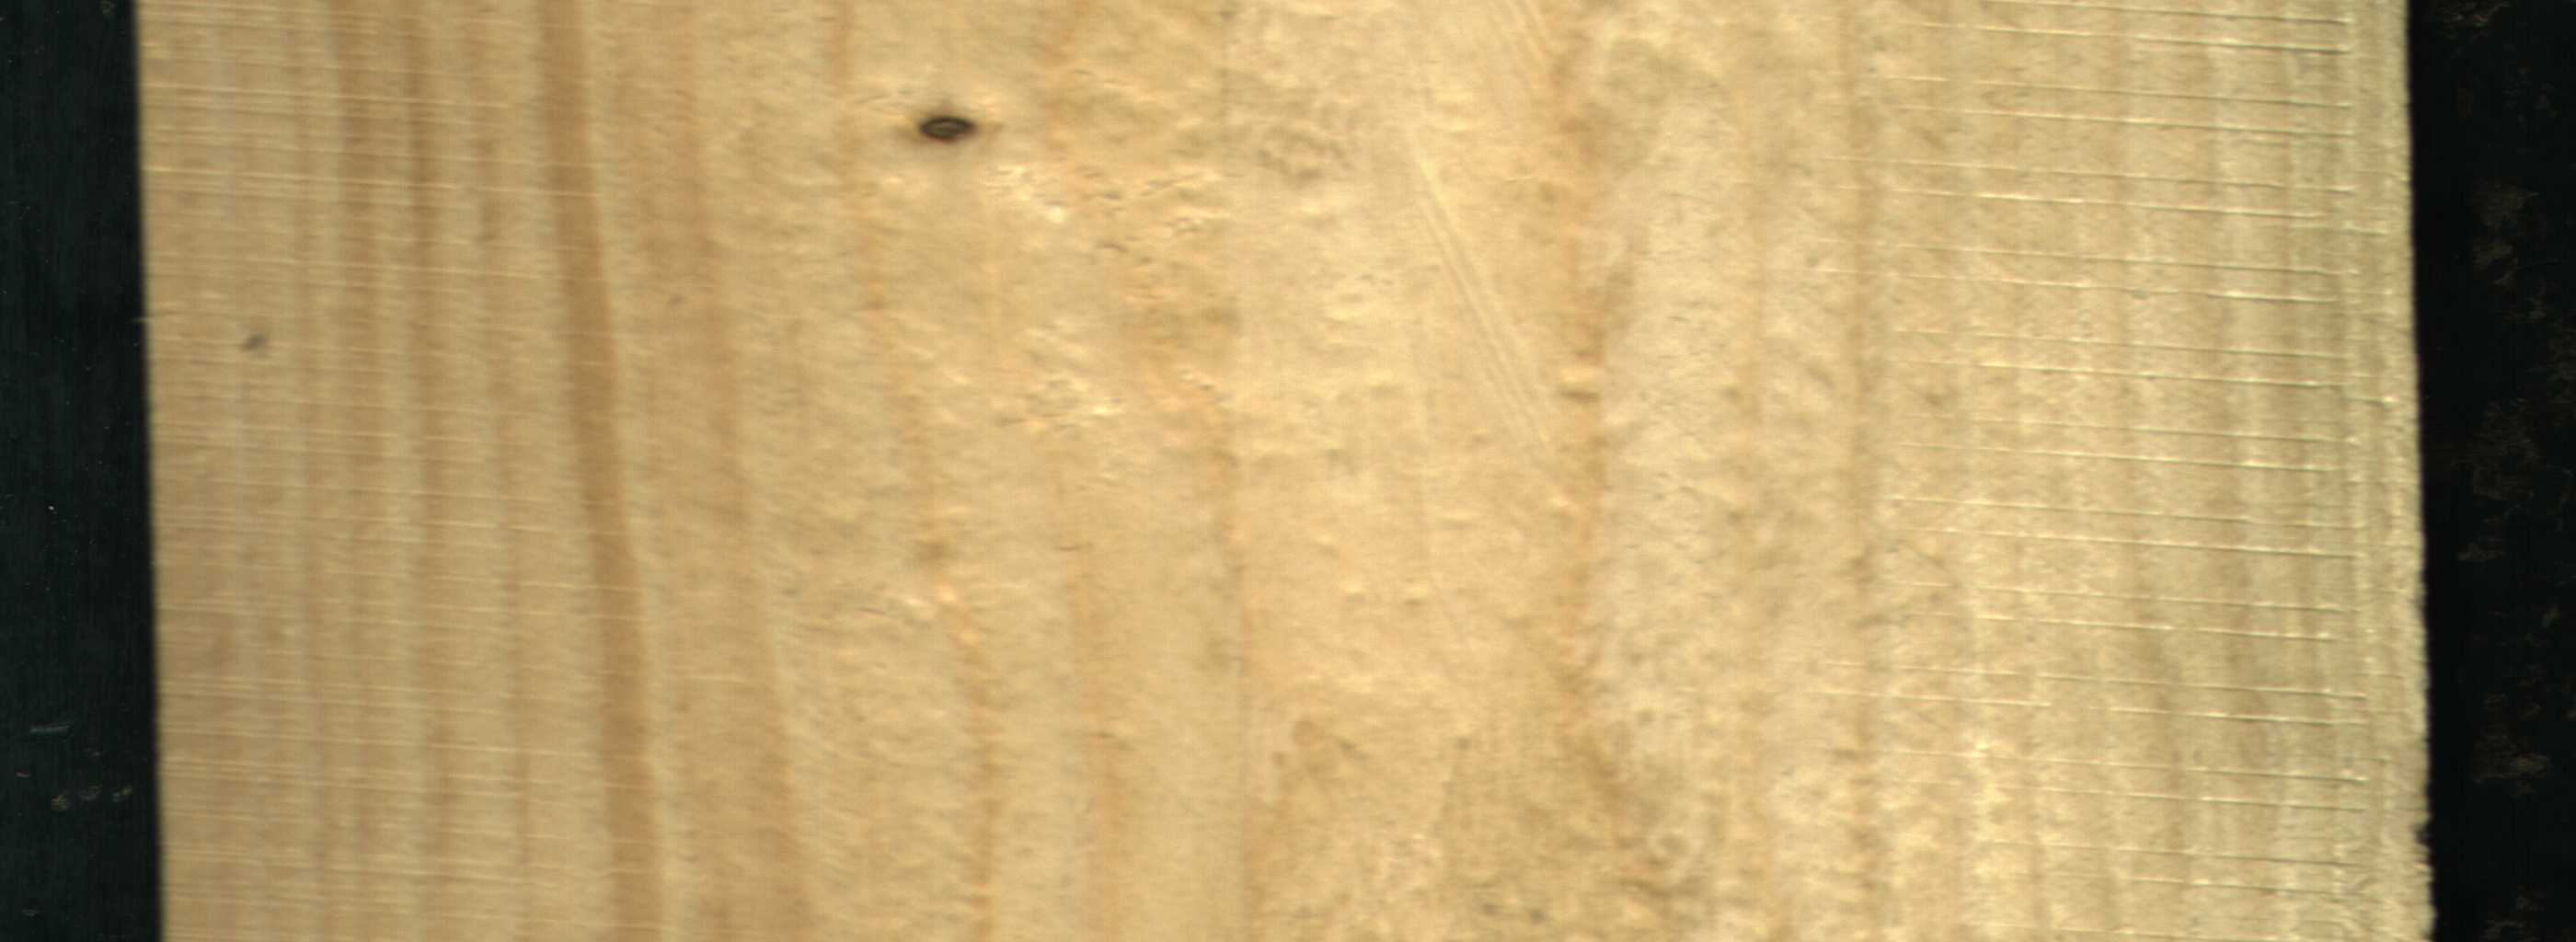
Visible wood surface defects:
Dead_Knot